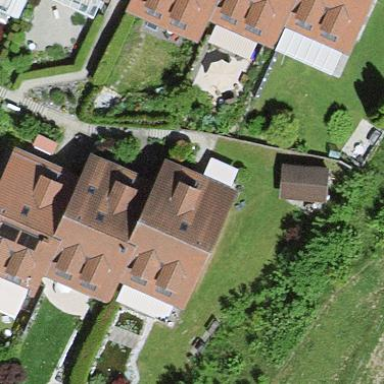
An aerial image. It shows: House with gabled roof. The roof extends across the building.